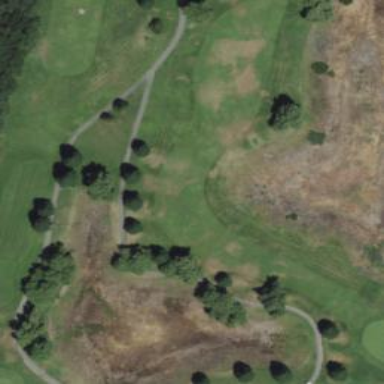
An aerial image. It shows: View of golf hole.